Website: home-depot
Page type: payment
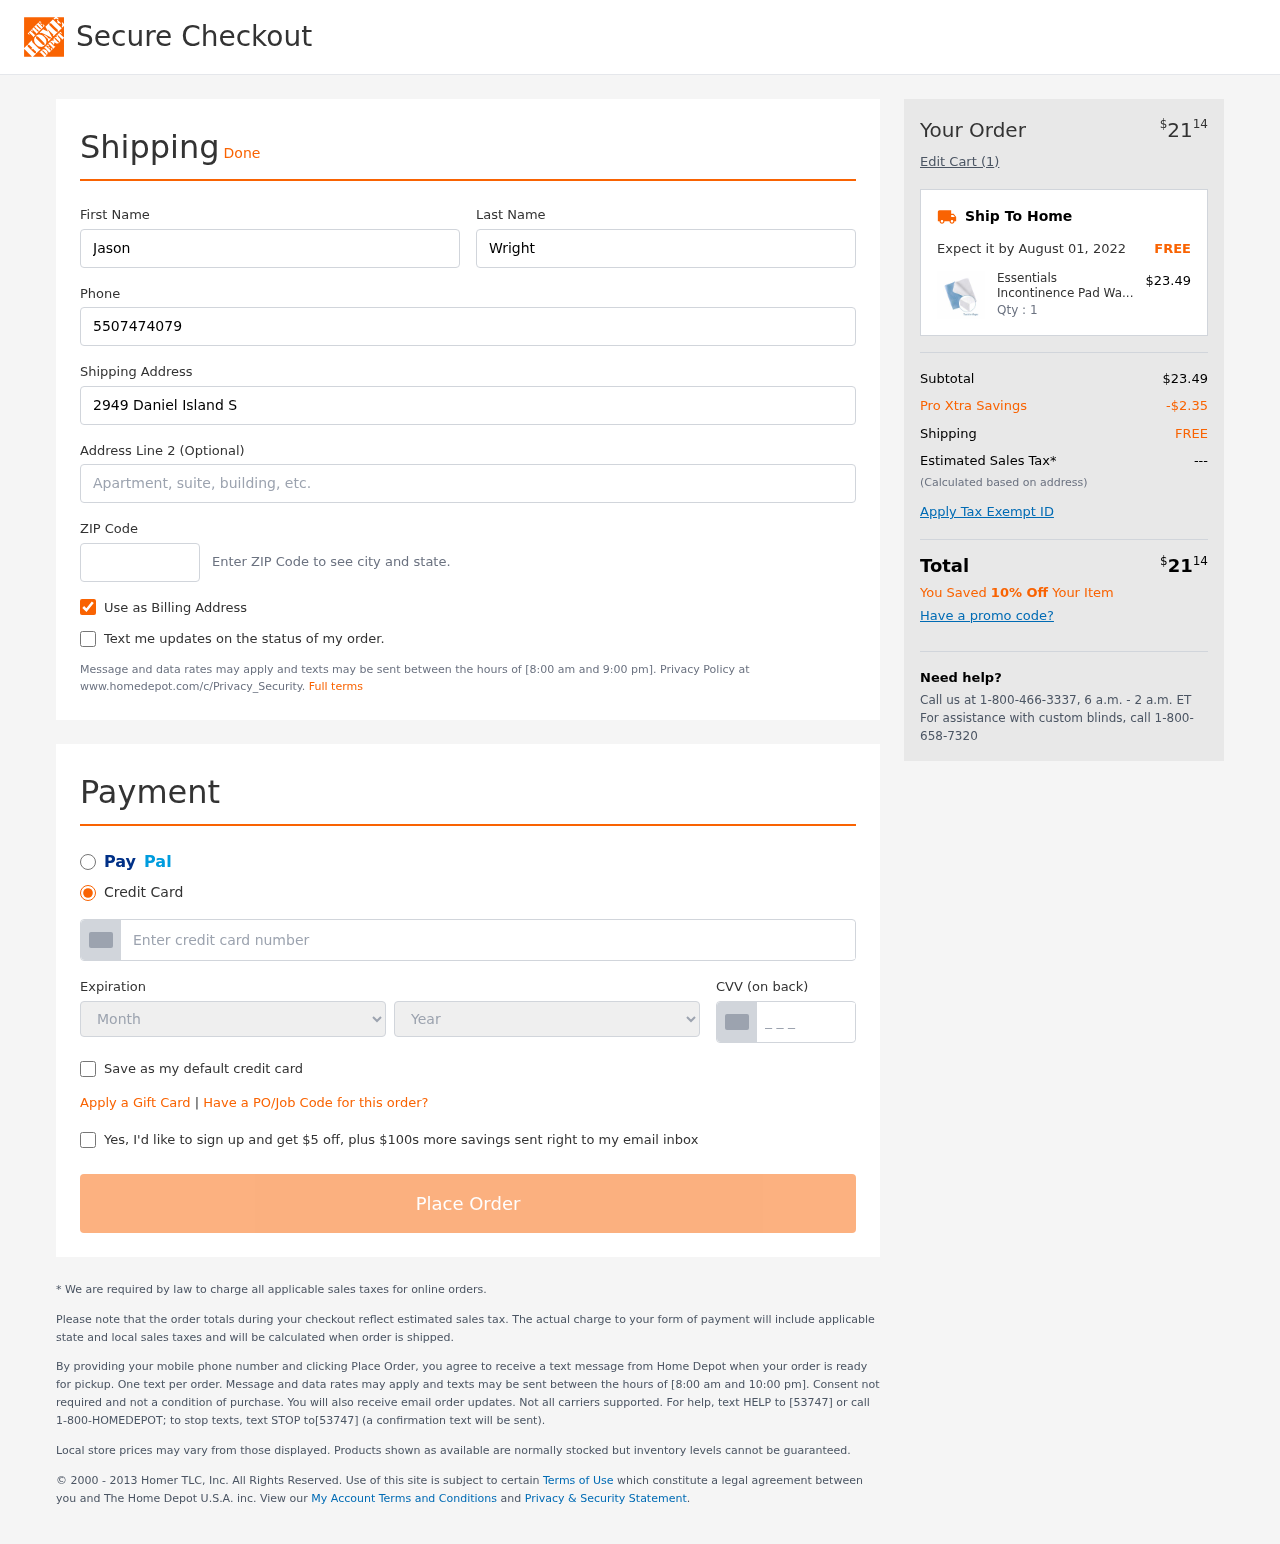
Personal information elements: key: PII_CARD_CVV
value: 013
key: PII_CARD_EXPIRY_MONTH
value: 04
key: PII_CARD_EXPIRY_YEAR
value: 30
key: PII_CARD_NUMBER
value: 6522 4049 6456 3126
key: PII_FIRSTNAME
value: Jason
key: PII_LASTNAME
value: Wright
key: PII_PHONE
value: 5507474079
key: PII_POSTCODE
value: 97045
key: PII_STREET
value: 2949 Daniel Island Suite 405
Product elements: key: PRODUCT1_NAME
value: Essentials Incontinence Pad Washable Bed Protector Potty Training Sleep Mat Square Quilted Blue(70x9
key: PRODUCT1_PRICE
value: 23.49
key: PRODUCT1_QUANTITY
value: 1
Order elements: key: ORDER_TOTAL
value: $2114
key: ORDER_NUM_ITEMS
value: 1
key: ORDER_DELIVERY_DATE
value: August 01, 2022
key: ORDER_SUBTOTAL
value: $23.49
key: ORDER_DISCOUNT
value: -$2.35
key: ORDER_SHIPPING_COST
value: FREE